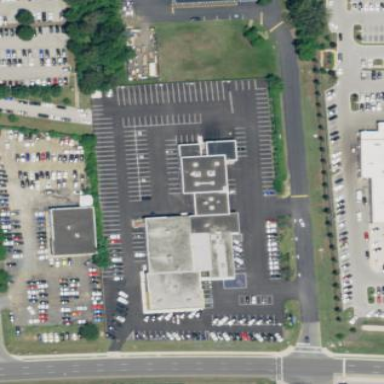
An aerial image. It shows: Building that houses car shop.